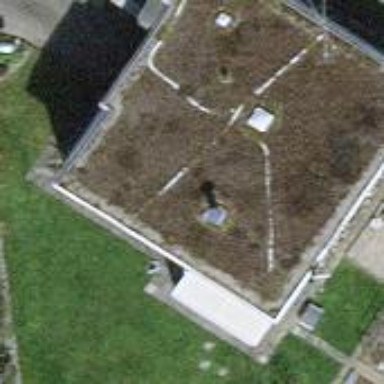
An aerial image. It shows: Detached building.